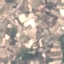
Label: PermanentCrop